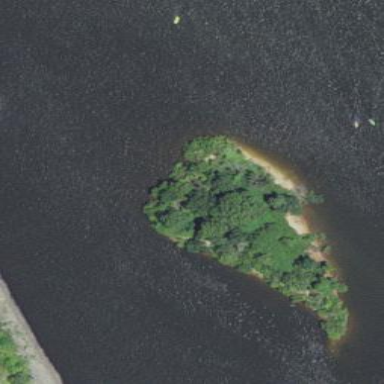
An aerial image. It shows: Islet surrounded by woodland.